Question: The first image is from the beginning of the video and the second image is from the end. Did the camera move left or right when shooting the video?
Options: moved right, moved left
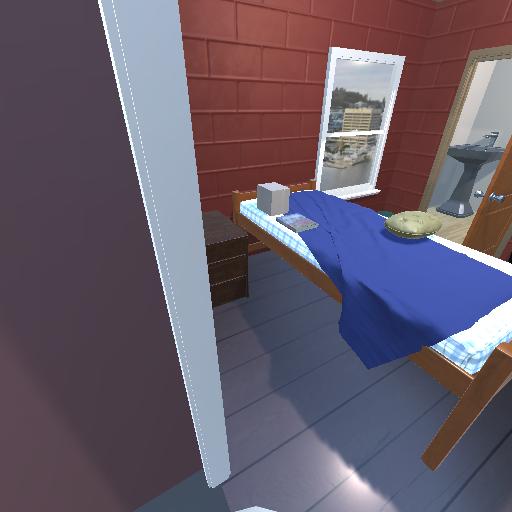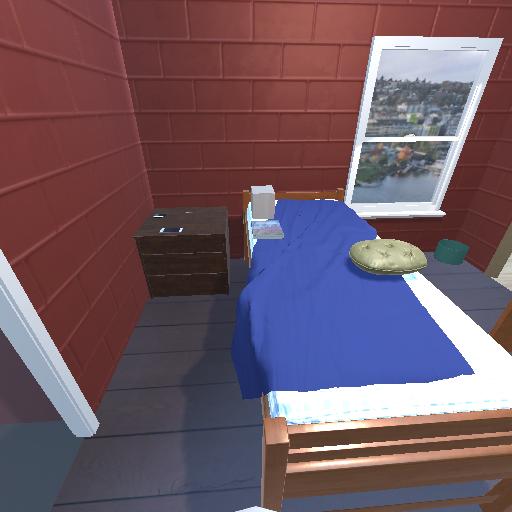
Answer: moved right